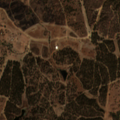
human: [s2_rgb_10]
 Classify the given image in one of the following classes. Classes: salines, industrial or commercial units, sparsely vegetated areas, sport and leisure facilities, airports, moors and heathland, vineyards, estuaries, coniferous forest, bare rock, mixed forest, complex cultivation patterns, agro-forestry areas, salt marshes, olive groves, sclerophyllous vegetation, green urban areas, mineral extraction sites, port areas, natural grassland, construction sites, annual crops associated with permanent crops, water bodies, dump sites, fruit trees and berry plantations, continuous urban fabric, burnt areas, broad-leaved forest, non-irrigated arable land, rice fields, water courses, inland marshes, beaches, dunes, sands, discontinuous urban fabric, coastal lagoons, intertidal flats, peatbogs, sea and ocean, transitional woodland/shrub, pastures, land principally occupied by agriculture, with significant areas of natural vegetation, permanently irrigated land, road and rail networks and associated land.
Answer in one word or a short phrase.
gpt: non-irrigated arable land, pastures, agro-forestry areas, broad-leaved forest, transitional woodland/shrub